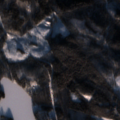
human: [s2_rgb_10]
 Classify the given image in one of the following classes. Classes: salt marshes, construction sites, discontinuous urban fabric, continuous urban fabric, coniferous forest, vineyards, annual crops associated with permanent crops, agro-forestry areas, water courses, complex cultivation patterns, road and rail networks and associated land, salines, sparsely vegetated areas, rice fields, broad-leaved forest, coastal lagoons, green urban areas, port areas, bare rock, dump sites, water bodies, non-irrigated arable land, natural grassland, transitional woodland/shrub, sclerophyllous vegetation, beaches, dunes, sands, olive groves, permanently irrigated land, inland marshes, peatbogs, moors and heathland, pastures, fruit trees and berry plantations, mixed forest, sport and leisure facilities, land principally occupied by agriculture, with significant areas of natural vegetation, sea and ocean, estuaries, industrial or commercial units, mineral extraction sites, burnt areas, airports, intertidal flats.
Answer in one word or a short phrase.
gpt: broad-leaved forest, mixed forest, water bodies